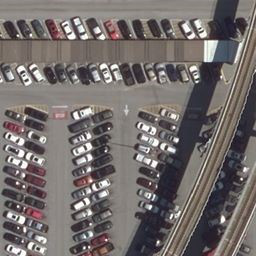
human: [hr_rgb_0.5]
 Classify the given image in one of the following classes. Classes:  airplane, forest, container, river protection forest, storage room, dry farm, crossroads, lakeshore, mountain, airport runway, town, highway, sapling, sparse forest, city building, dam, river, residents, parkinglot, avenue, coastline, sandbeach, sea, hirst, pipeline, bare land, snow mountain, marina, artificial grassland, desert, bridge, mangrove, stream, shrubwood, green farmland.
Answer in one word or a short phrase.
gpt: parkinglot